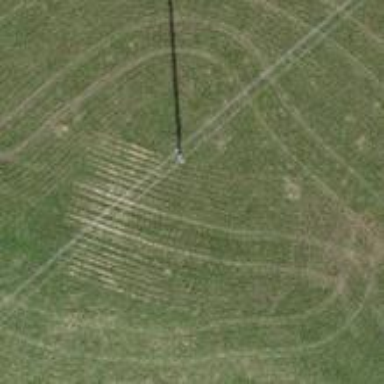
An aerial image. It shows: Power pole.